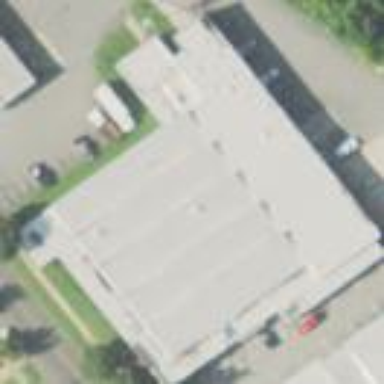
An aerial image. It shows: Wholesale shop building.